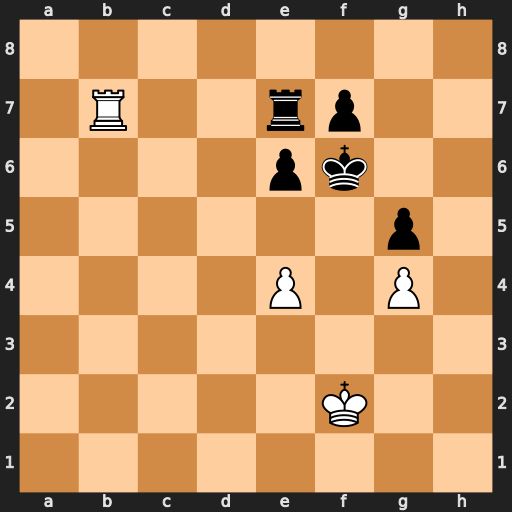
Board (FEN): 8/1R2rp2/4pk2/6p1/4P1P1/8/5K2/8
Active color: w
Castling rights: -
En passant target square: -
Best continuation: e5+ Kxe5 Rxe7